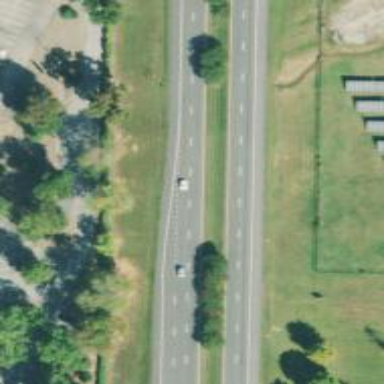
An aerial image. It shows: Asphalt road classified as trunk highway.